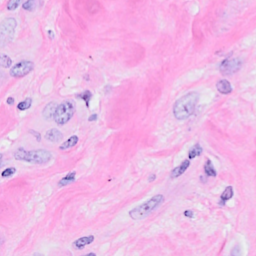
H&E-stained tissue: Breast